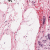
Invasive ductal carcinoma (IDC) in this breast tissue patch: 0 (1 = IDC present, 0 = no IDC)